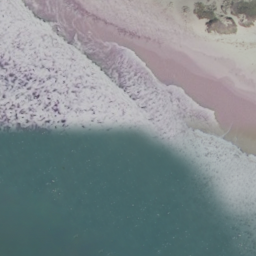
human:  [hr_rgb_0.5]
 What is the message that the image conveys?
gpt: beach